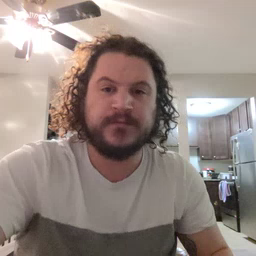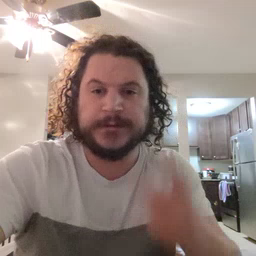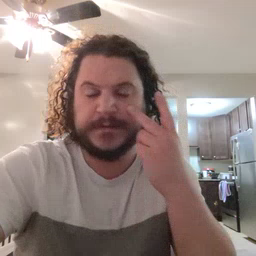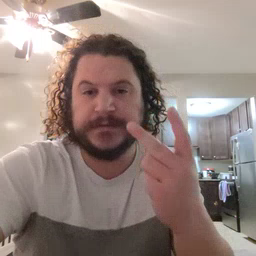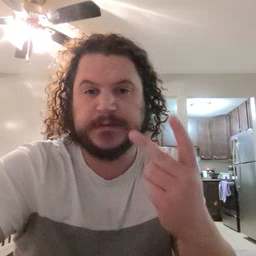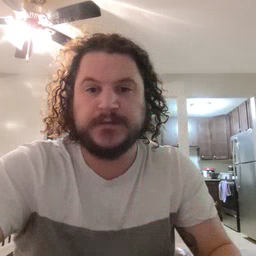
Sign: see